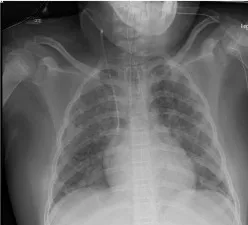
(C) A chest X-ray 8 days after the onset of illness, showing diffuse alveolar involvement with a miliary pattern of pulmonary opacities.
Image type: radiology (x_ray)